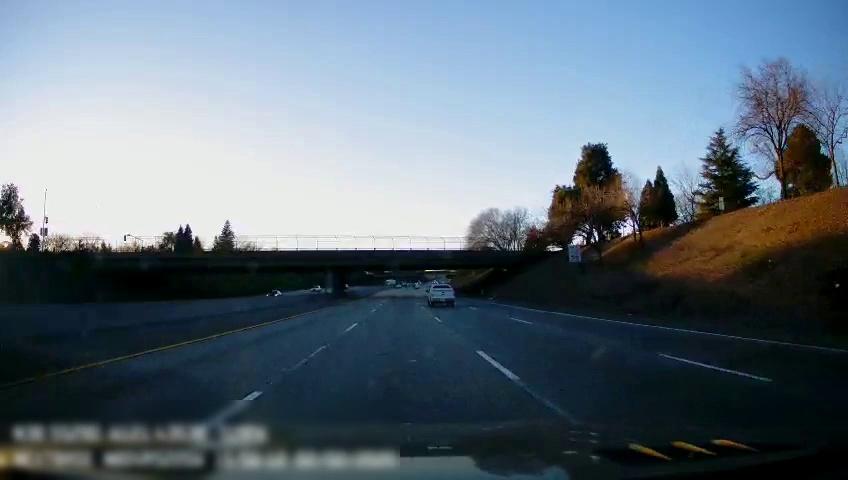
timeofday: Day
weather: Sunny
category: Drivable Space
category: Vehicles | Truck
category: Vehicles | Car
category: Vehicles | Car
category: Vehicles | Truck
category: Lanes | Alternate Lane
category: Lanes | Current Lane
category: Lanes | Current Lane
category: Lanes | Alternate Lane
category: Lanes | Alternate Lane
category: Traffic | Signs